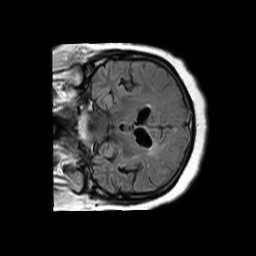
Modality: FLAIR
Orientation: coronal
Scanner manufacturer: philips
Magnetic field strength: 1.5 T
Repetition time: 11 s
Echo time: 0.14 s